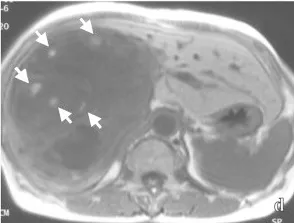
Primary hepatic carcinoid tumor in 74-year-old female. An axial T1-weighted MR image (d) shows the mainly hypointense mass, including scattered hyperintense cystic areas (arrows).
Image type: radiology (mri)